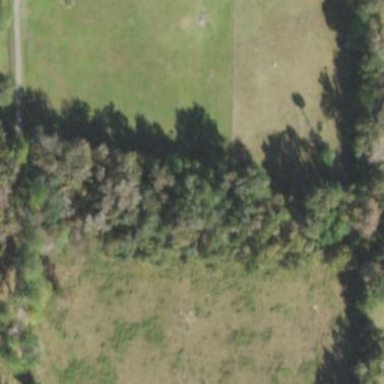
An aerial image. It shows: Mixed leaf woodland.